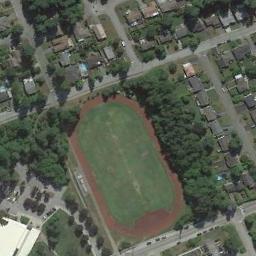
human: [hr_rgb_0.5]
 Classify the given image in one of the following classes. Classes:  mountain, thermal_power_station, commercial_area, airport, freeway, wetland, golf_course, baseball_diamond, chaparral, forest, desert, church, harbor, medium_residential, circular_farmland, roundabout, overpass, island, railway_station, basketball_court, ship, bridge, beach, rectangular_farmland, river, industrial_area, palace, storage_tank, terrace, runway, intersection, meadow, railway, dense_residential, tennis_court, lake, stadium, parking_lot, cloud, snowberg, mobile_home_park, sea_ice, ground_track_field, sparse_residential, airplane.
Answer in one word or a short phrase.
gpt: ground_track_field